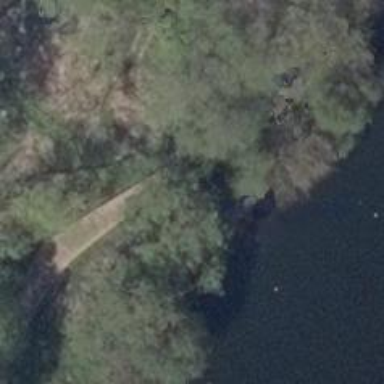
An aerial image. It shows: Compacted footway on bridge.